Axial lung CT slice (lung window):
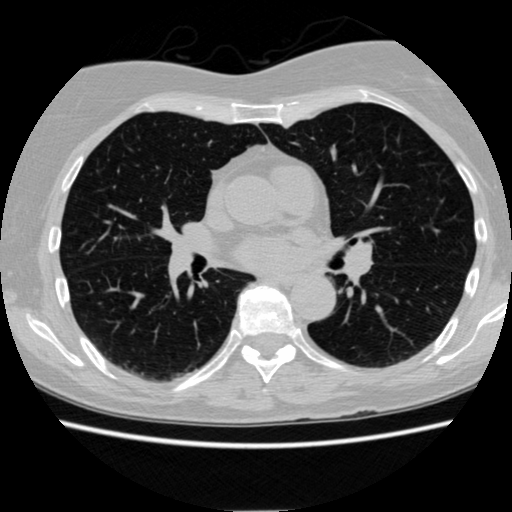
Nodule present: no